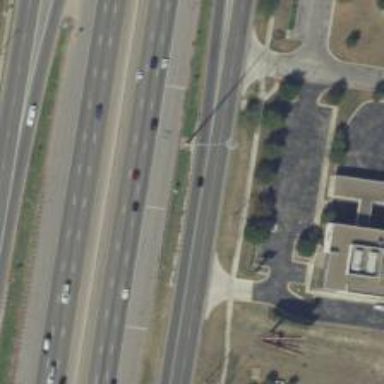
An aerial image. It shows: The East sidewalk of I35 is footway.